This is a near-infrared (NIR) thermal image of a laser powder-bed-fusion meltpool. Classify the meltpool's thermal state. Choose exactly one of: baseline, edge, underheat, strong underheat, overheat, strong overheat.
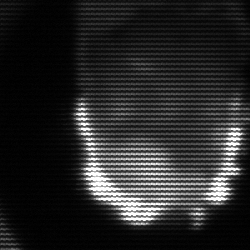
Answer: baseline